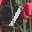
Label: 1